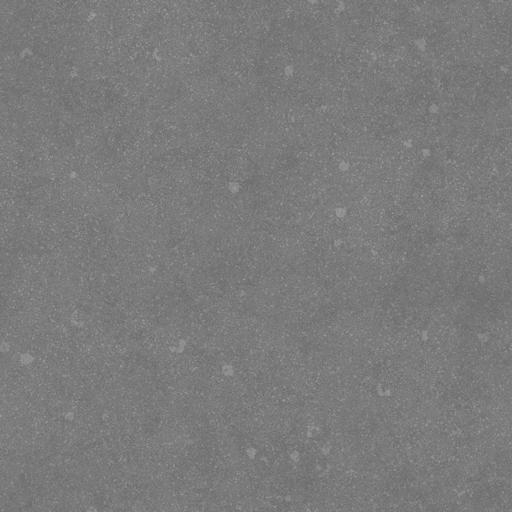
Tags: asphalt clean flat